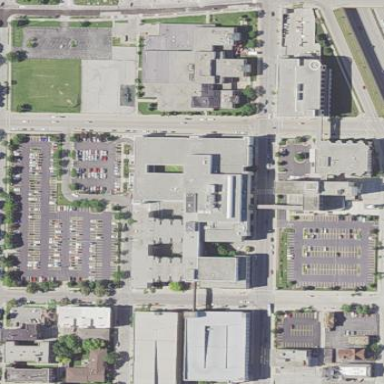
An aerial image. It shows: Healthcare facility identified as hospital.